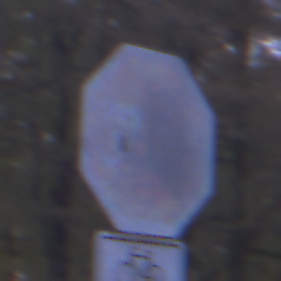
Verkehrszeichen: Stop
Zusatzzeichen unten: RichtungsangabeDurchPfeile9
Umgebung: Outdoor, Suburban
Tageszeit: Night
Wetter: PartlyCloudy
Licht: Artificial
Jahreszeit: NotSpecified
Kontrast: LowContrast